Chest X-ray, PA view. Patient: 42 years old, sex M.
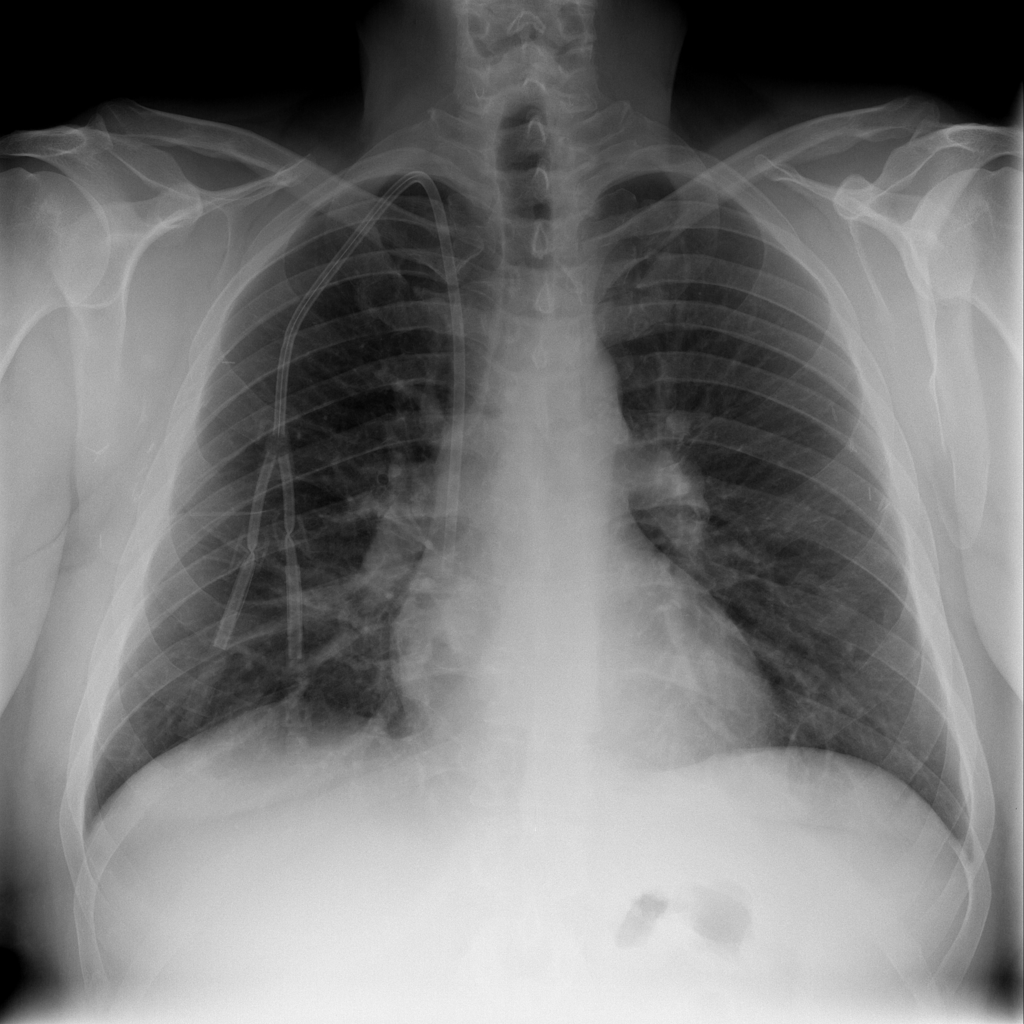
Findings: No Finding